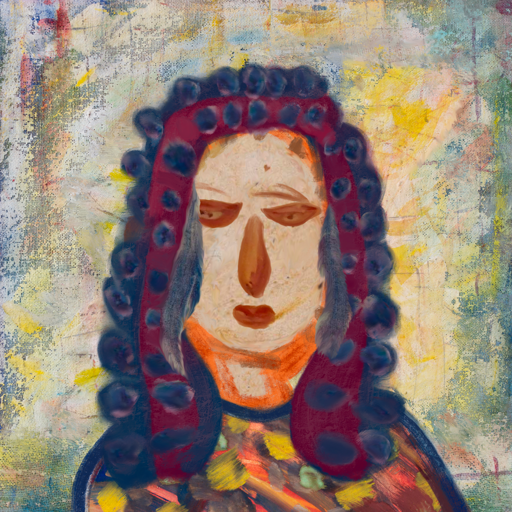
Background: Irani, Head And Neck Front: Rupkatha, Face Front: Pious_Lady, Bust: Mother_And_Son_Mother, Hair Front: Hill_Girl, Head Accessory: Blank, Second Necklace: Blank, Necklace: Blank, Baby: Blank